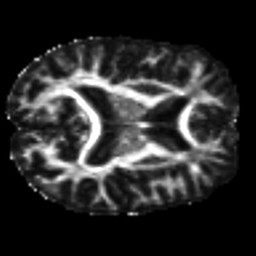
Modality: FA
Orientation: axial
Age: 40
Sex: male
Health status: ill
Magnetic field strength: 3 T
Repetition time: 9 s
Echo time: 0.093 s